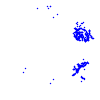
Particle: kaon